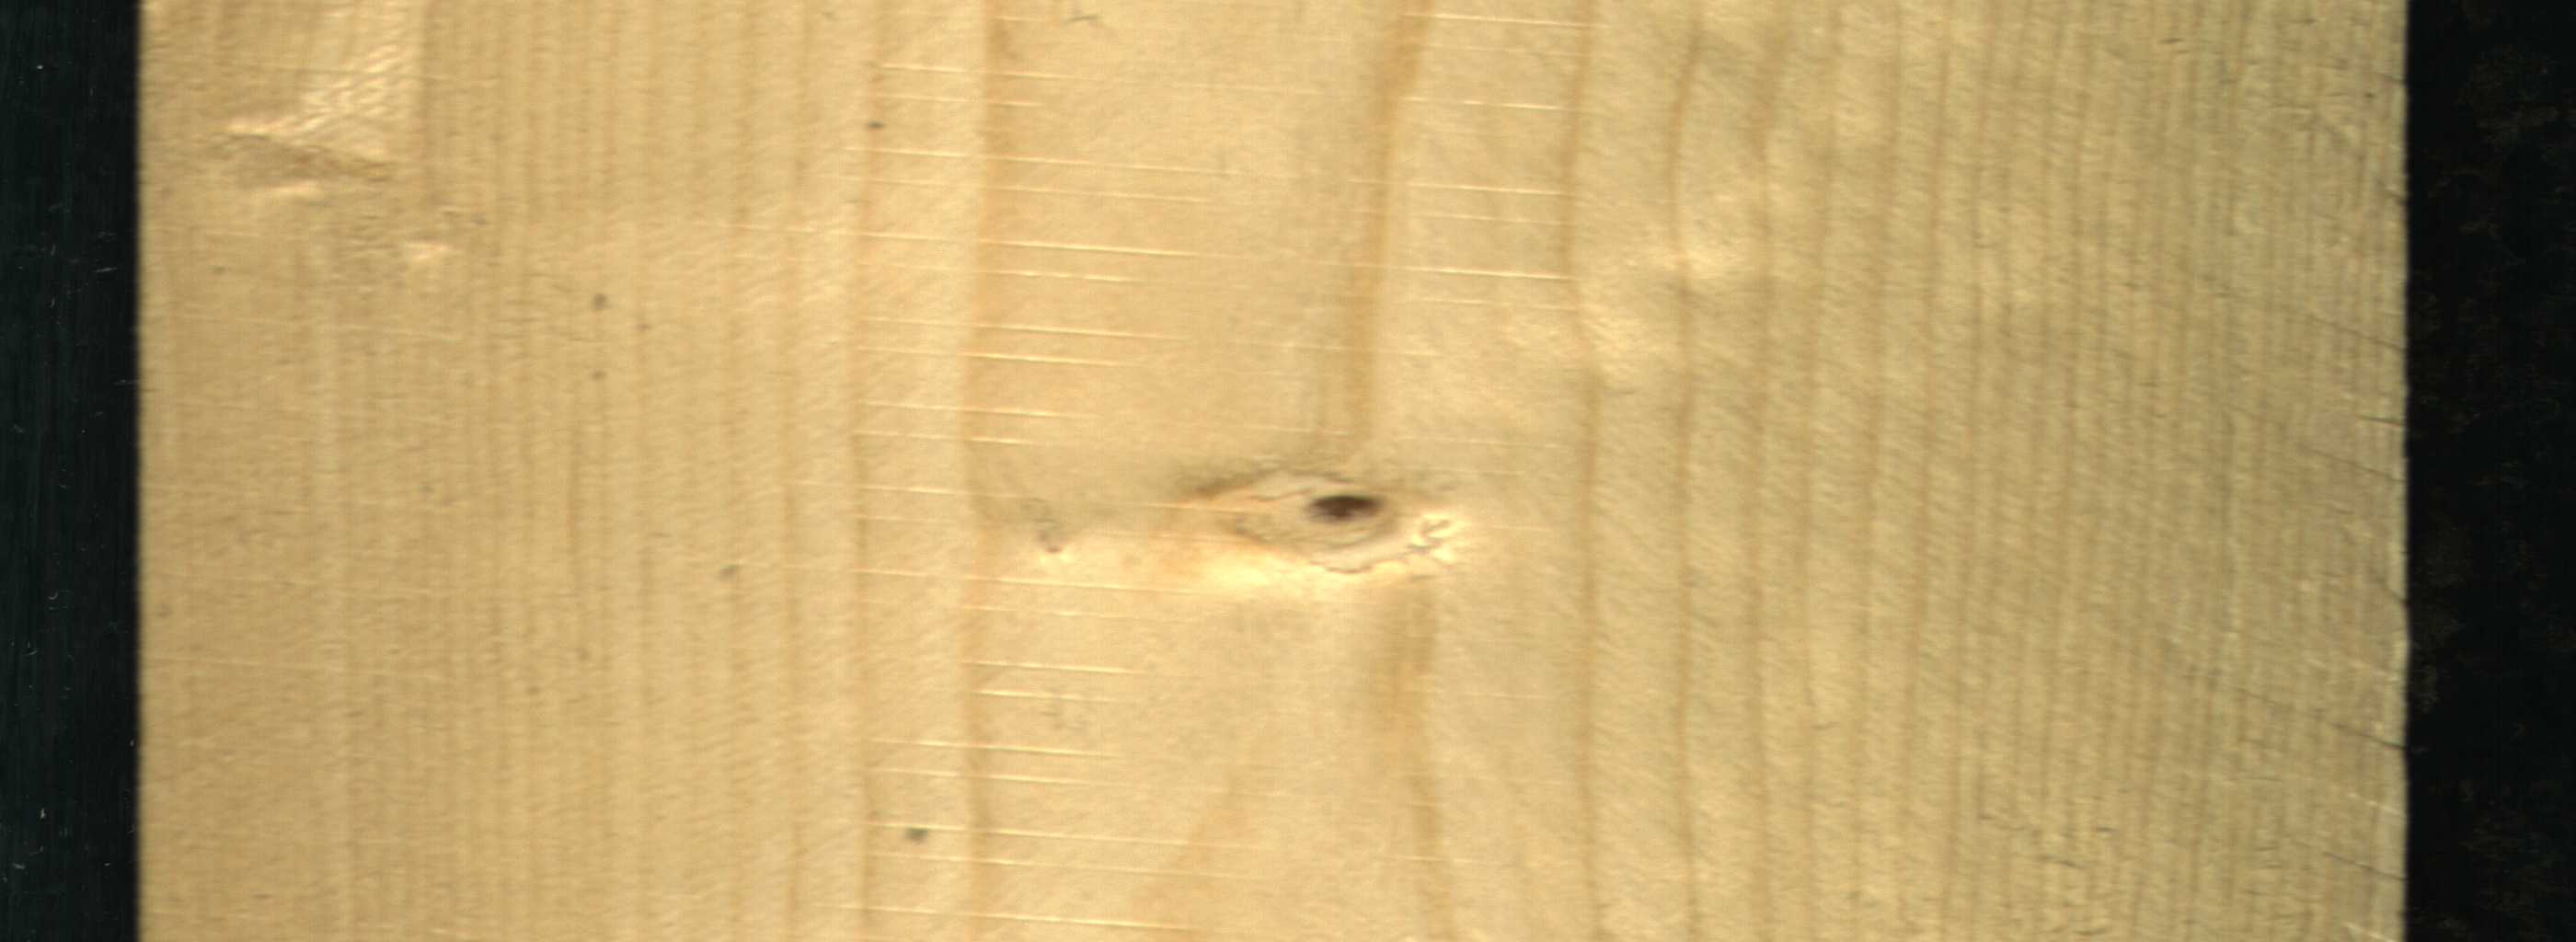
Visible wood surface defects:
Live_Knot